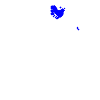
Particle: electron